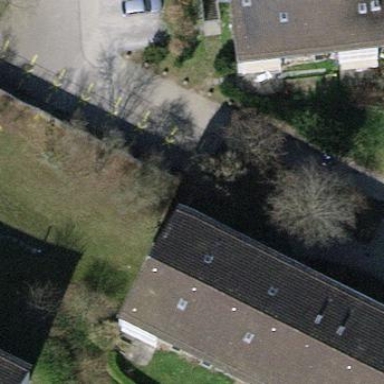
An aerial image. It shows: View of apartment building.